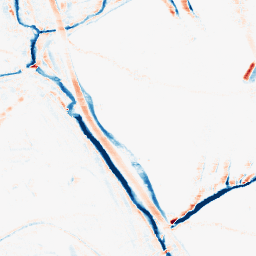
Category: morphological
Decomposition family: morphological_rect
Decomposition parameters: operation: average
width: 10
height: 5
Upsampling method: sinc_hamming
Upsampling parameters: scale: 2
kernel_size: 8
Upsampling scale: 2